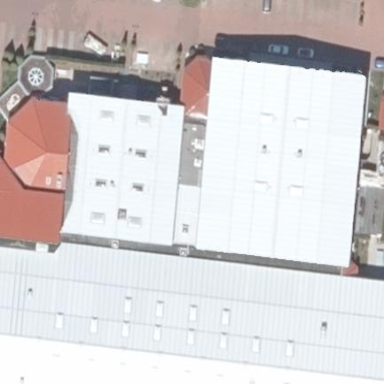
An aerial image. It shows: Part of building.